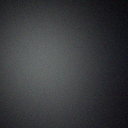
Screen state: off